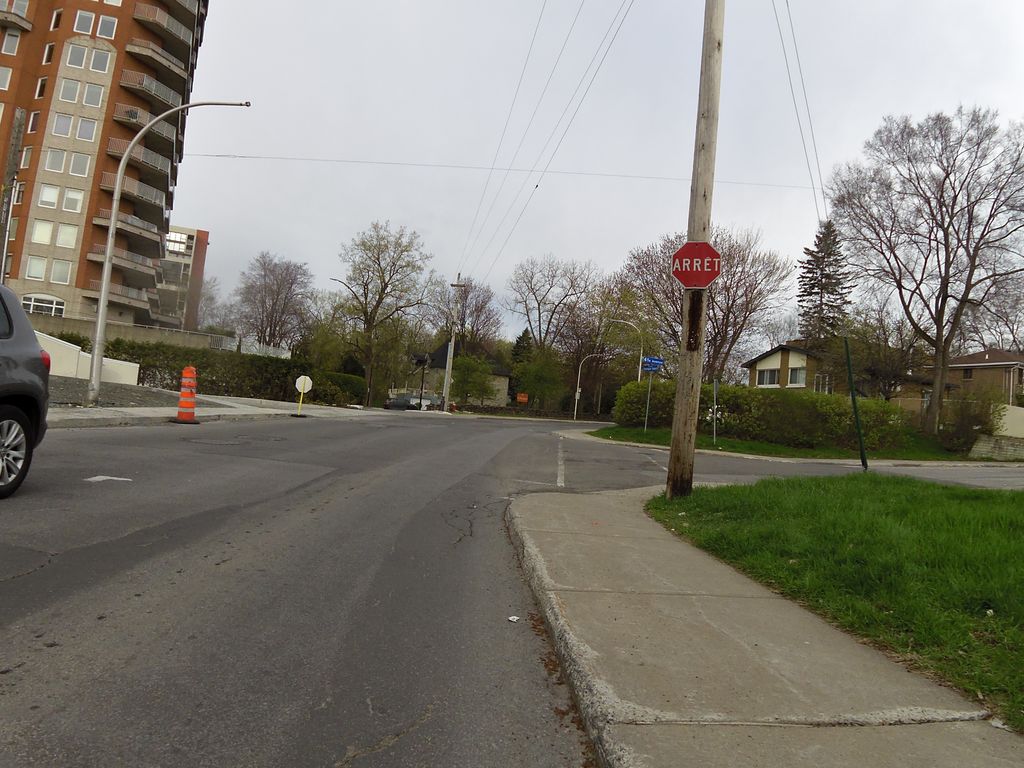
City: montreal